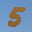
Label: 5